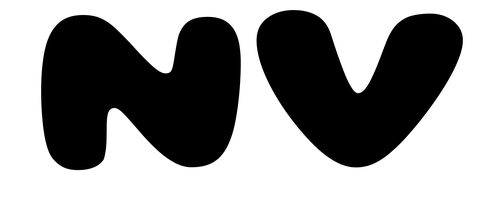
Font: Gluten_ExtraBold